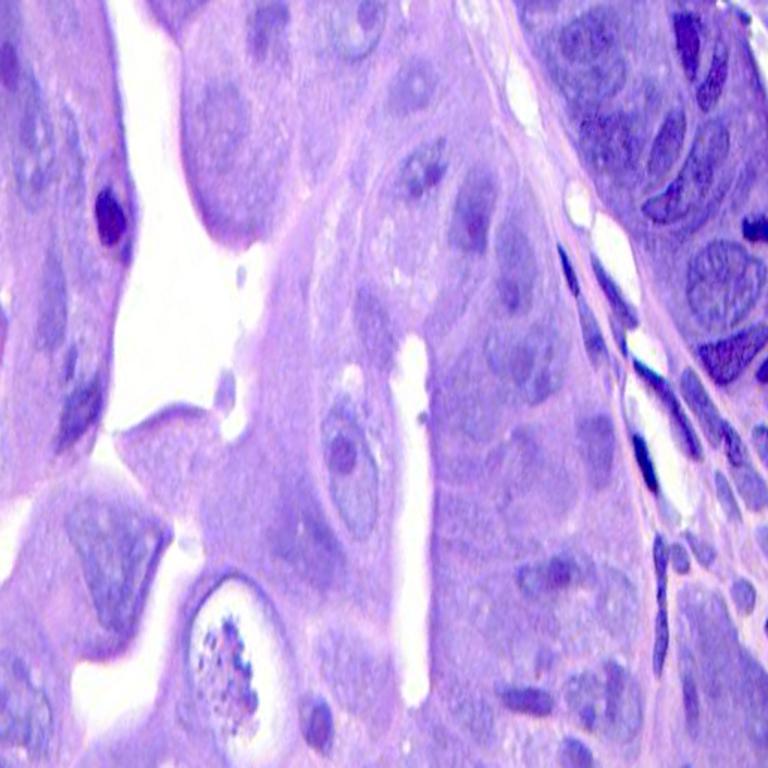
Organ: colon
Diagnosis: adenocarcinomas